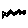
Label: zigzag